Field crop: maize
Growth stage: 2
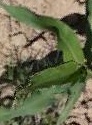
Species: maize